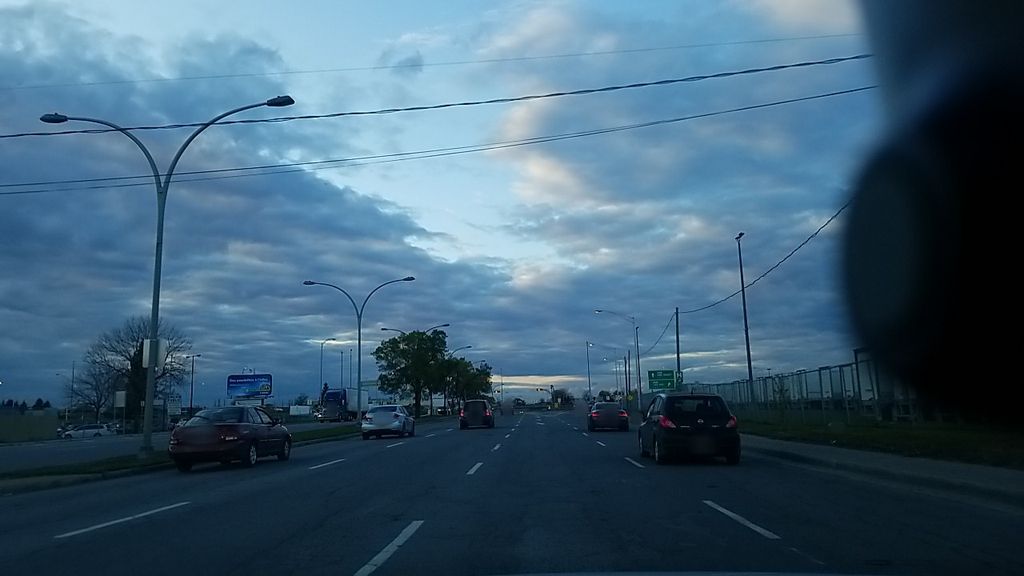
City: montreal